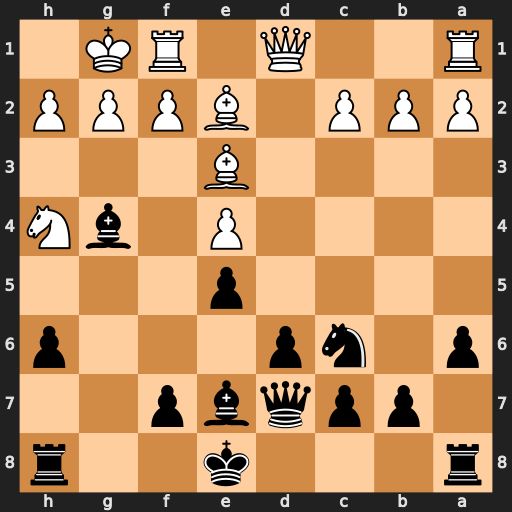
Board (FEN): r3k2r/1ppqbp2/p1np3p/4p3/4P1bN/4B3/PPP1BPPP/R2Q1RK1
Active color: b
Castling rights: kq
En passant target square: -
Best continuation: Bxe2 Qxe2 Bxh4